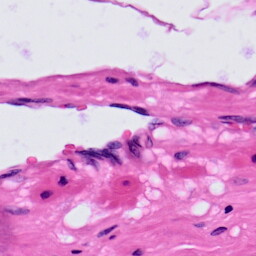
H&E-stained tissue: Prostate